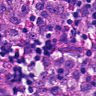
Metastatic tissue present: no